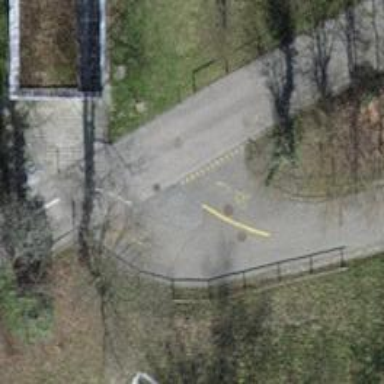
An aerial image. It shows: Bollard.